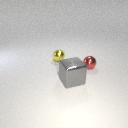
small red metal sphere behind large gray metal cube